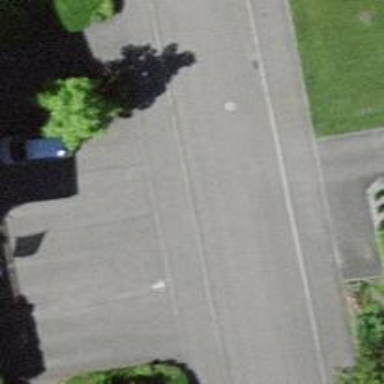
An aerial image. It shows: Residential road with separate sidewalks on both sides.